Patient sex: M
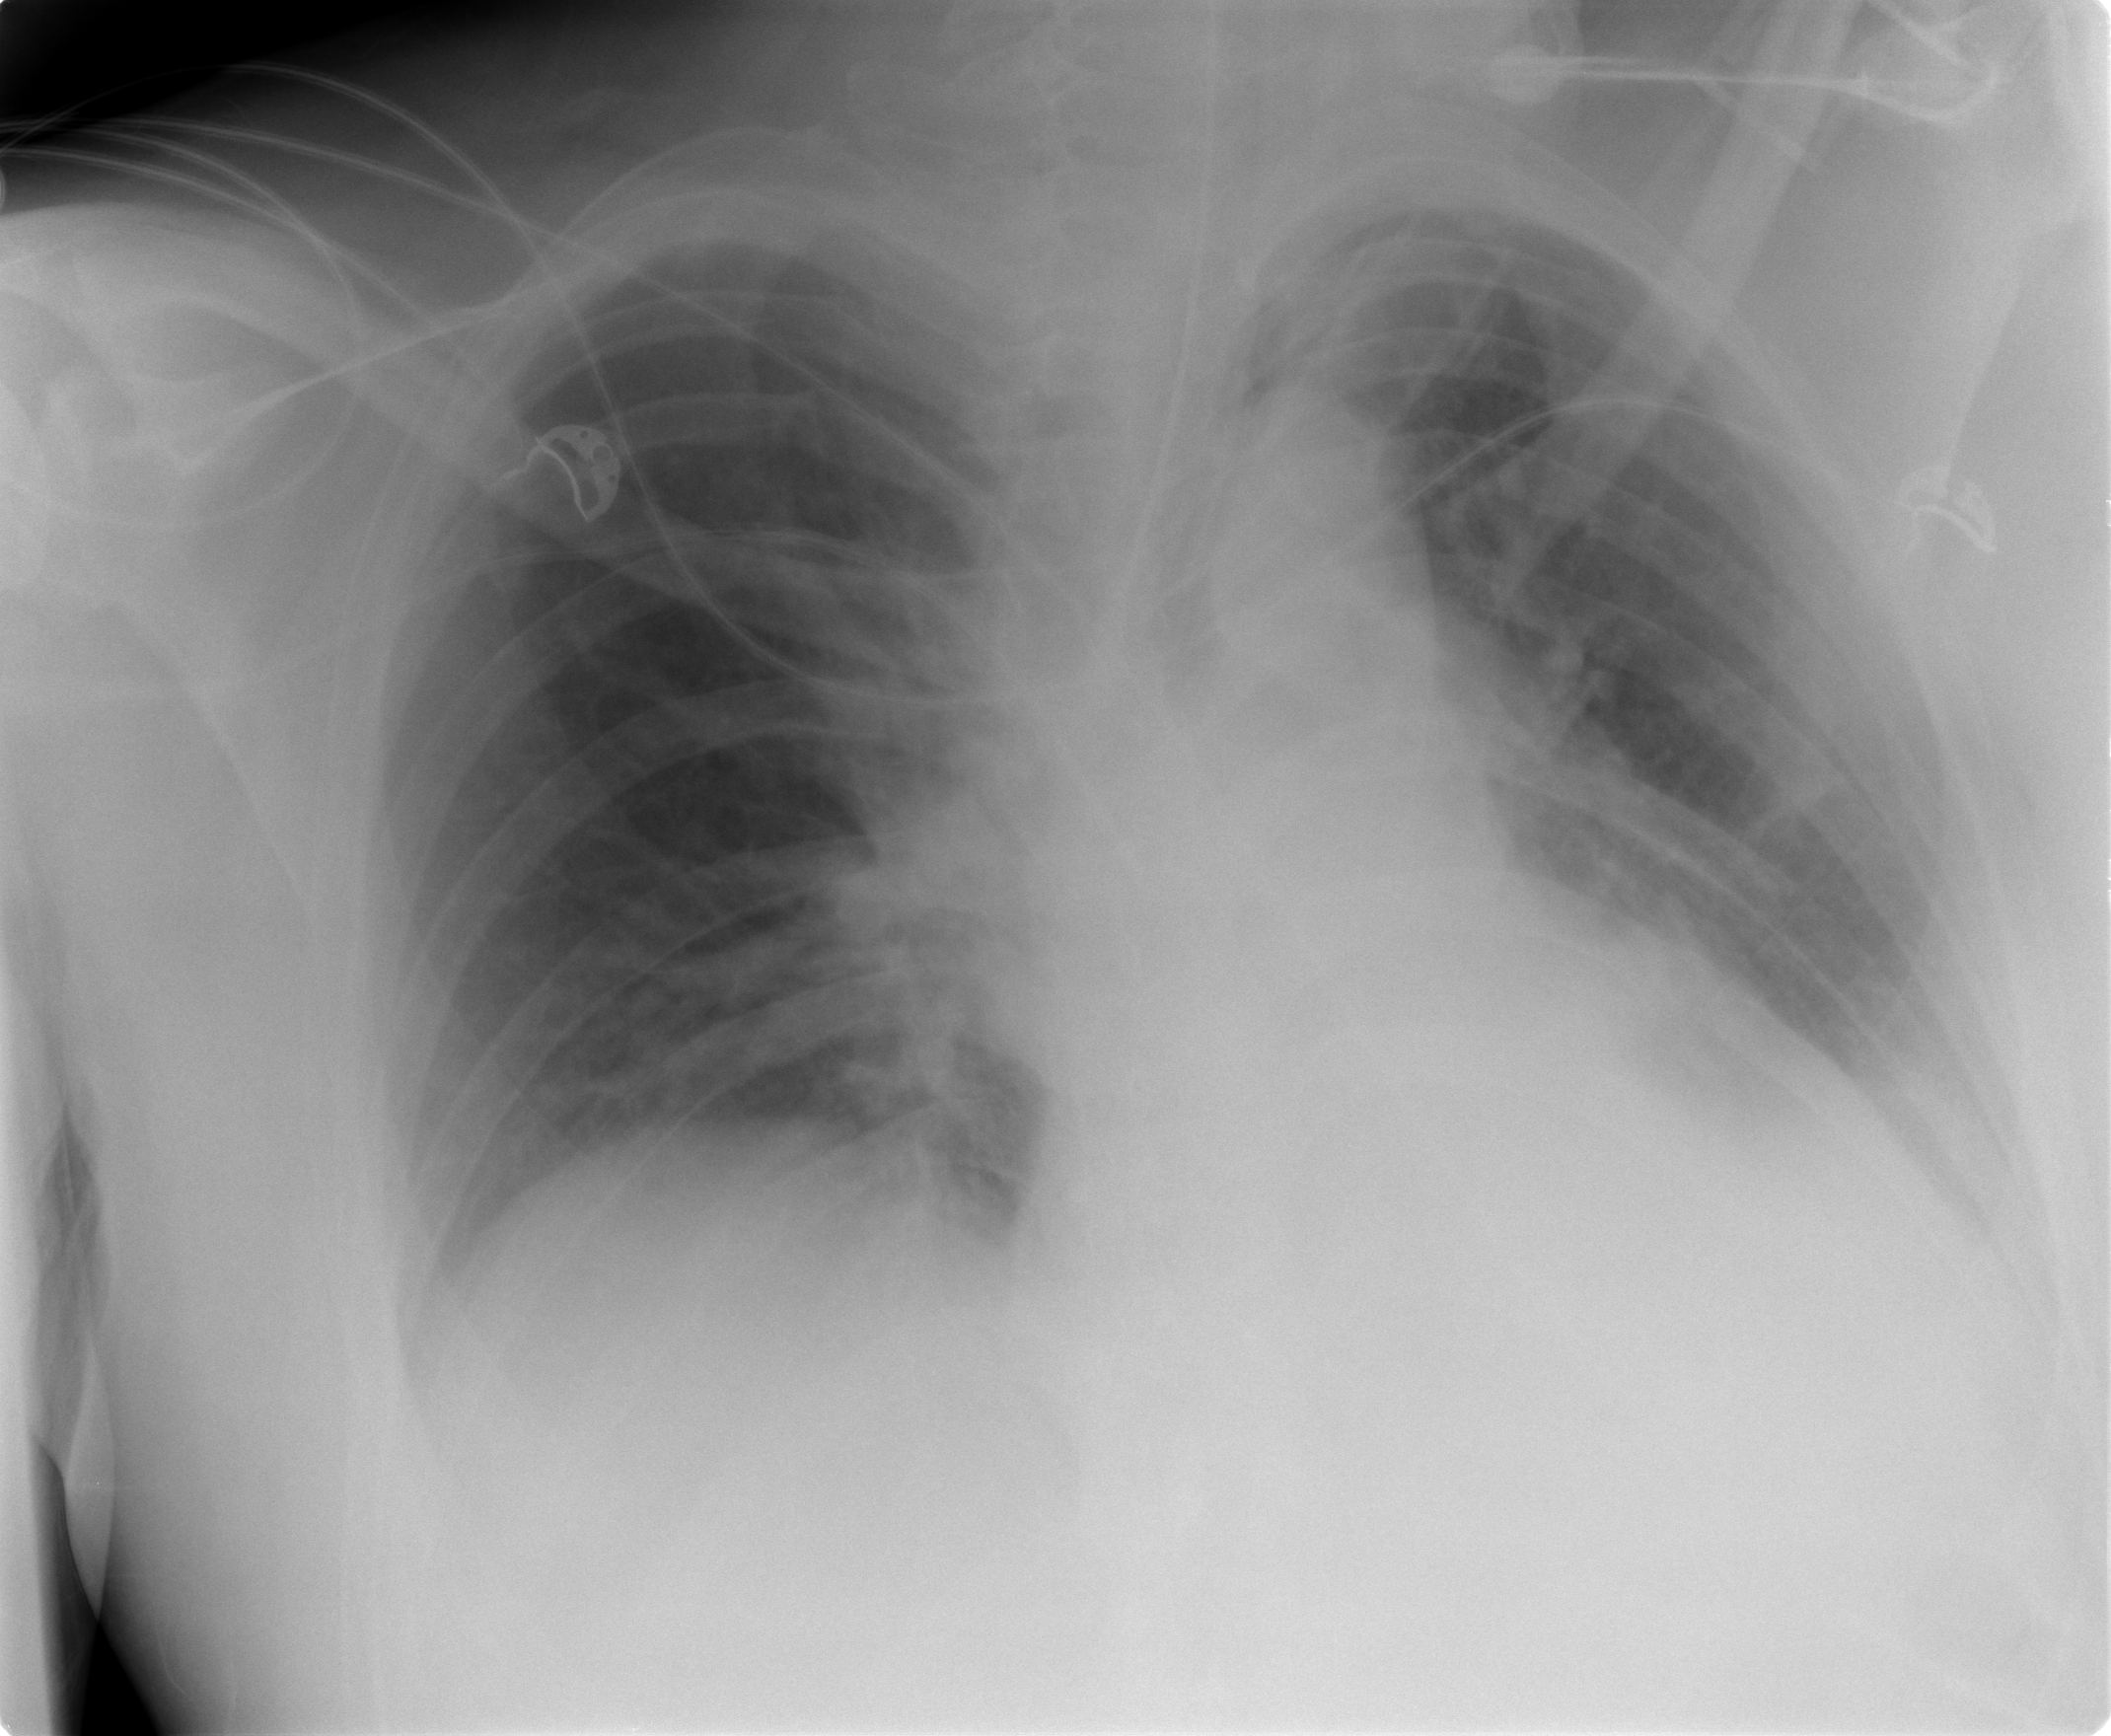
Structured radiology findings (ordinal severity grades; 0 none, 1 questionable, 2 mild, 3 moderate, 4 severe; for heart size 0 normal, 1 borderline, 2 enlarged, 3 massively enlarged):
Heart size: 2
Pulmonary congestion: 3
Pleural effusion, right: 2
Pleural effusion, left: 2
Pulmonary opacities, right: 0
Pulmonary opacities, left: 0
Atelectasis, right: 2
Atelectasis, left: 2